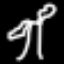
Label: palm tree